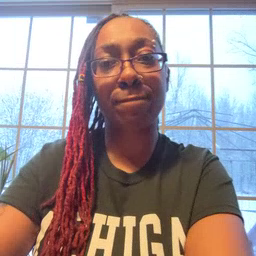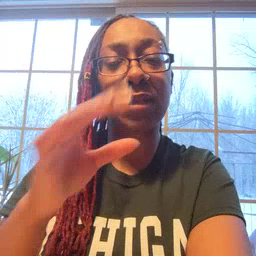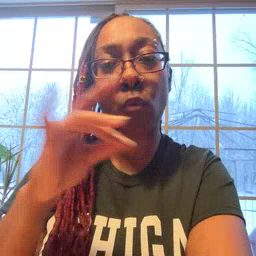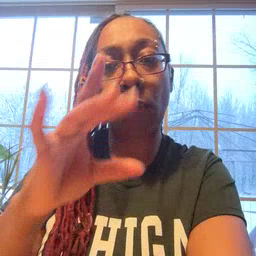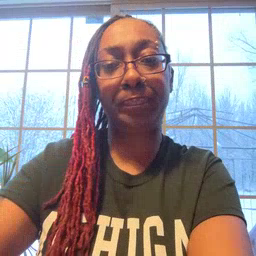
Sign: story